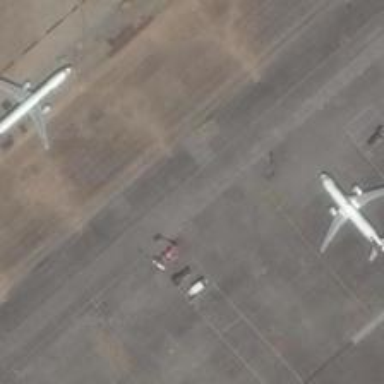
The two planes were parked on the apron, with trucks and some goods nearby .